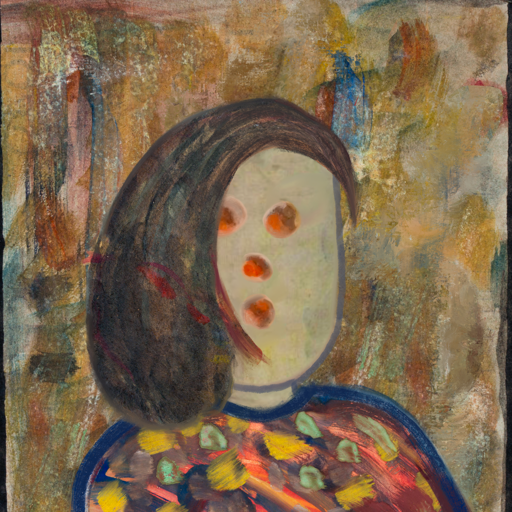
Background: Pipe, Head And Neck Front: Hill_Girl, Face Front: Rupkatha, Bust: Mother_And_Son_Mother, Hair Front: Gypsy_Mother, Head Accessory: Blank, Second Necklace: Blank, Necklace: Blank, Baby: Blank